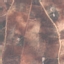
Land use / land cover class: PermanentCrop